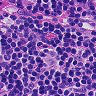
Metastatic tissue present: no